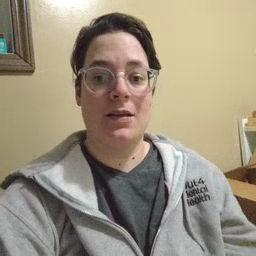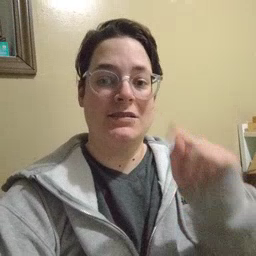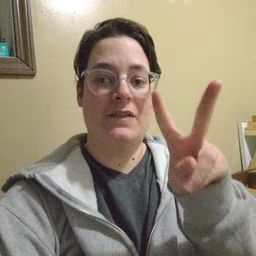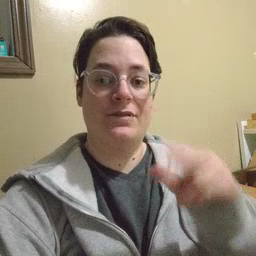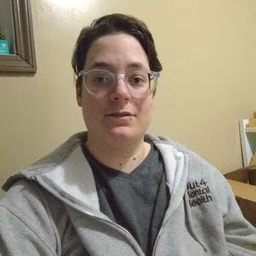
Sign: TV